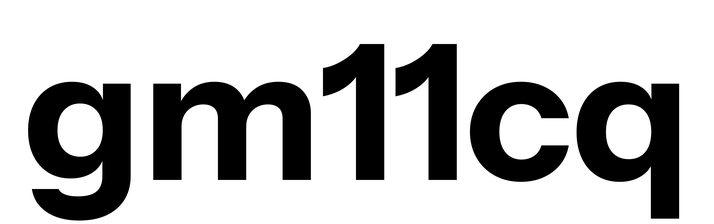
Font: InstrumentSans_Bold